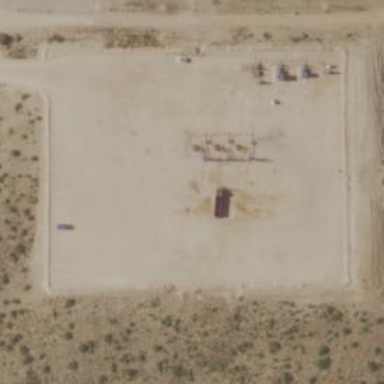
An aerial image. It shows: Petroleum well that is man-made.